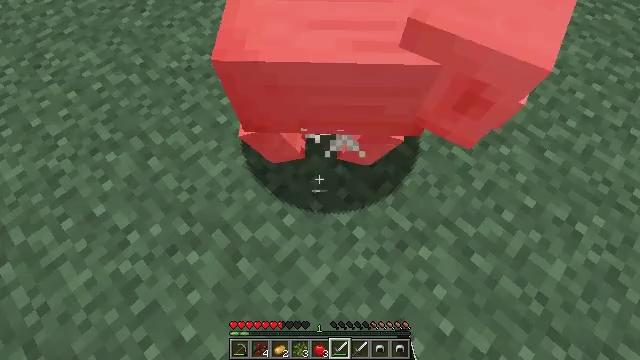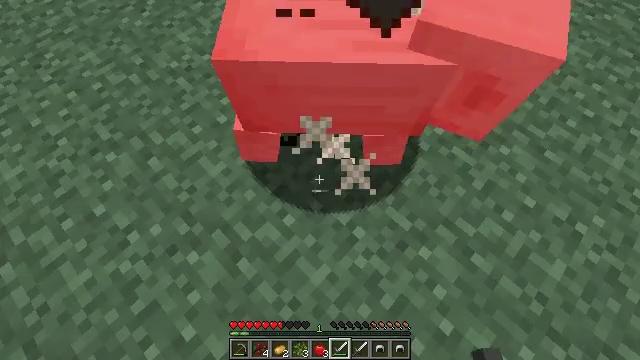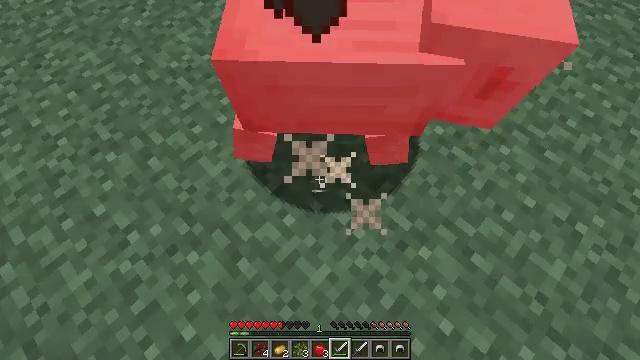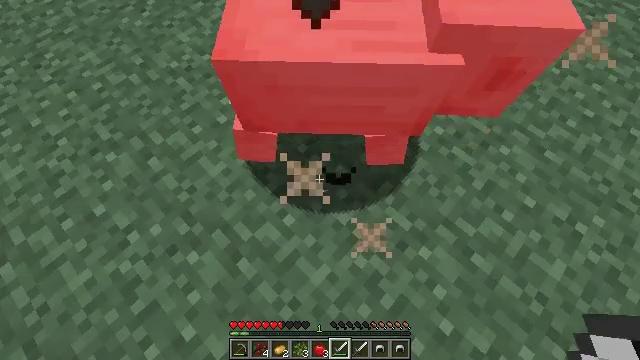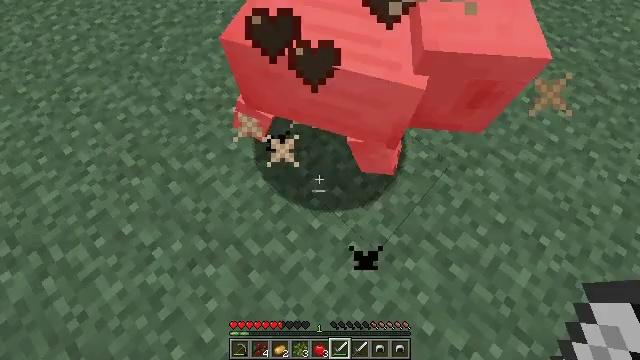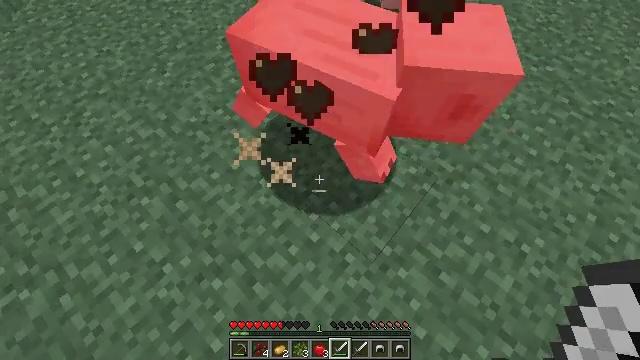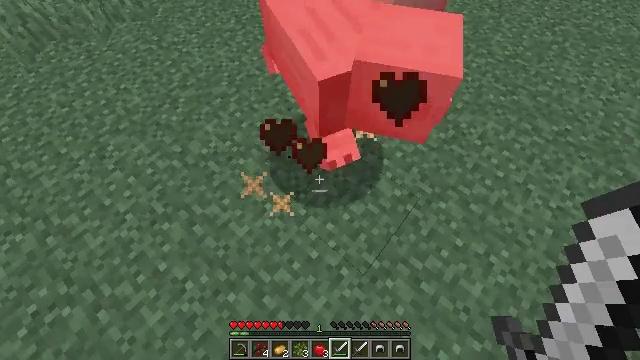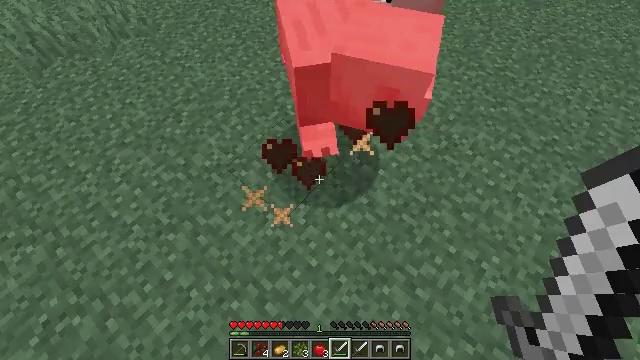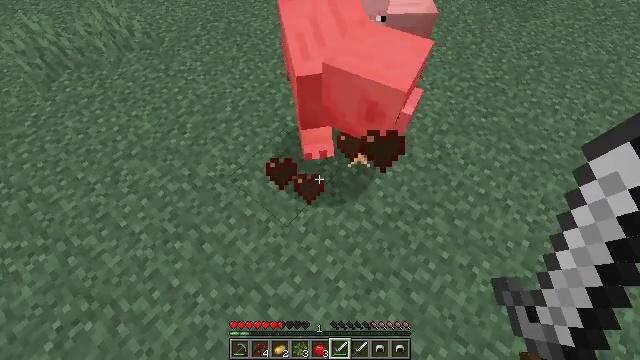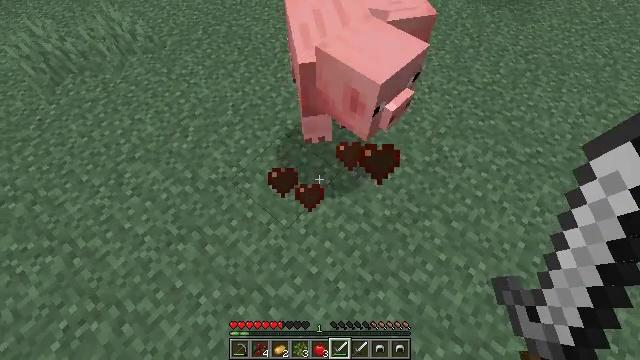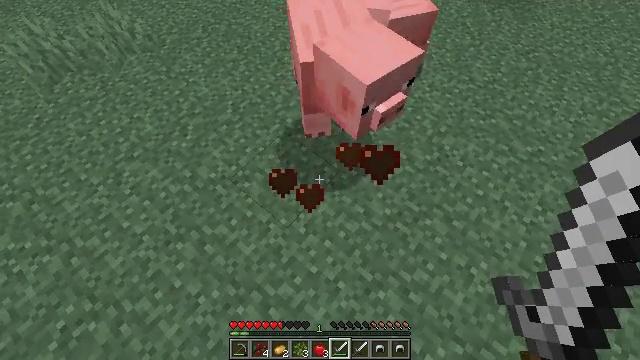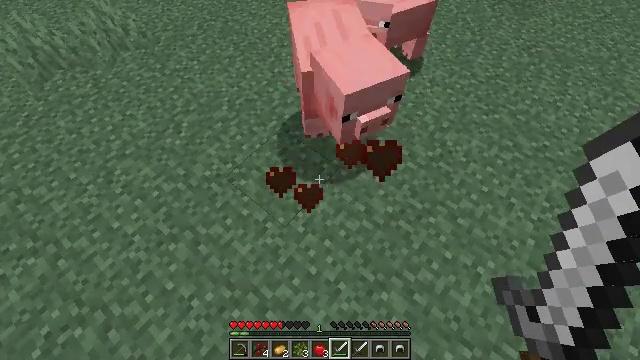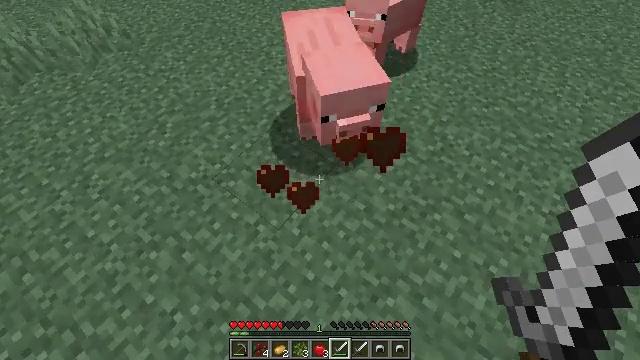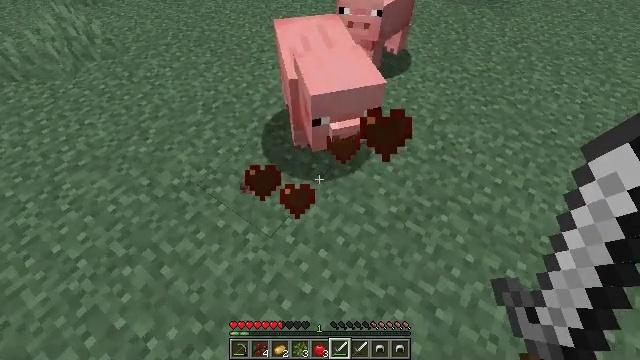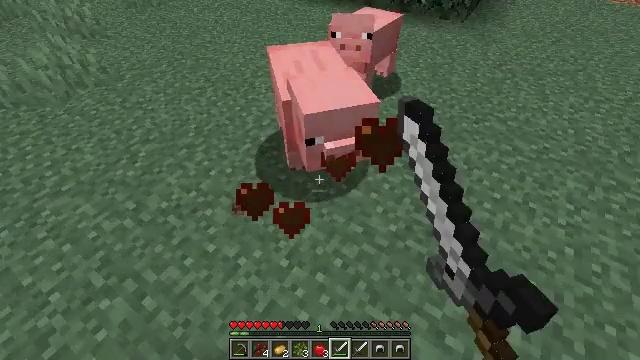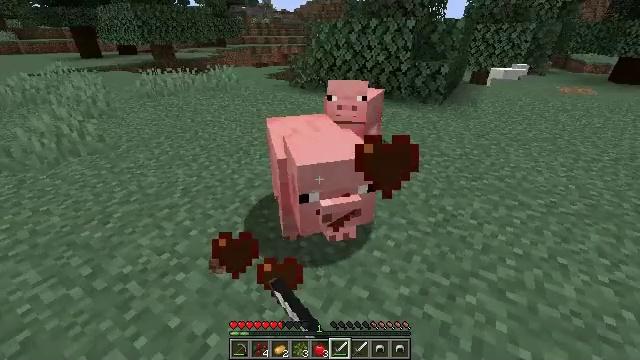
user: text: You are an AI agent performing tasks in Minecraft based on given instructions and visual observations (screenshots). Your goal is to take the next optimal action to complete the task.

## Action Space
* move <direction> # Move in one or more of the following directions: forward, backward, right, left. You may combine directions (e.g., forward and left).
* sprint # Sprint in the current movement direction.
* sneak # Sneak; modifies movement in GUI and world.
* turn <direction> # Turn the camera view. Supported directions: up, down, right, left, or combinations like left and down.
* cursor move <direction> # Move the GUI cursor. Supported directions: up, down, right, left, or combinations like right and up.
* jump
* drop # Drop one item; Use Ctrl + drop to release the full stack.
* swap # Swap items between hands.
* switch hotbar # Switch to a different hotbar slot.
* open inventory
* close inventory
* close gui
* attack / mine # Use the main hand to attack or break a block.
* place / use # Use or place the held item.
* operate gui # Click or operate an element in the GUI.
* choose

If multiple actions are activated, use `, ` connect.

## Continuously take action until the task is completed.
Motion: motion action
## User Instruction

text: Hunt animals.
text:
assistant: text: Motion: no_op
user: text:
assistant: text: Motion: no_op
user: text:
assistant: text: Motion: no_op
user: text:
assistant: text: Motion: turn up, jump
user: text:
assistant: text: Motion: turn right and up, jump
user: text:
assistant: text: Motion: turn right and up, jump
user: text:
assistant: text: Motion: turn up, jump
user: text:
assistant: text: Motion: no_op
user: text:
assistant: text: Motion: no_op
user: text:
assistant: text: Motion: no_op
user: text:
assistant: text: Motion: no_op
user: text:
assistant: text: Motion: turn right and up
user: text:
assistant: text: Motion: turn right and up, attack / mine
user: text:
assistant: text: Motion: turn right and up, attack / mine
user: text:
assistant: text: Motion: turn right and up, attack / mine
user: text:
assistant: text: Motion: turn up, attack / mine
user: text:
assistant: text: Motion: attack / mine
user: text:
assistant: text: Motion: no_op
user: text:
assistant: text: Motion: no_op
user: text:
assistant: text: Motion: no_op
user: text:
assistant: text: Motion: no_op
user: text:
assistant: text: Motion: no_op
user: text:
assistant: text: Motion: no_op
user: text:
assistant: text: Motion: turn down
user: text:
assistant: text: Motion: turn right and down
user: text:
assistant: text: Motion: turn right and down, attack / mine
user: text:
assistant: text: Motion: turn right and down, attack / mine
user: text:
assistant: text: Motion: turn right and down, attack / mine
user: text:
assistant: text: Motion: turn right and down, attack / mine
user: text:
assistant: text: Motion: turn right and up